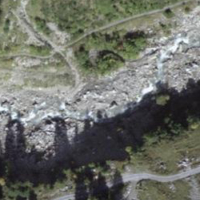
EUNIS habitat code: 32
Species observed at this site:
Campanula barbata
Sempervivum montanum
Sambucus racemosa
Orthilia secunda
Astrantia minor